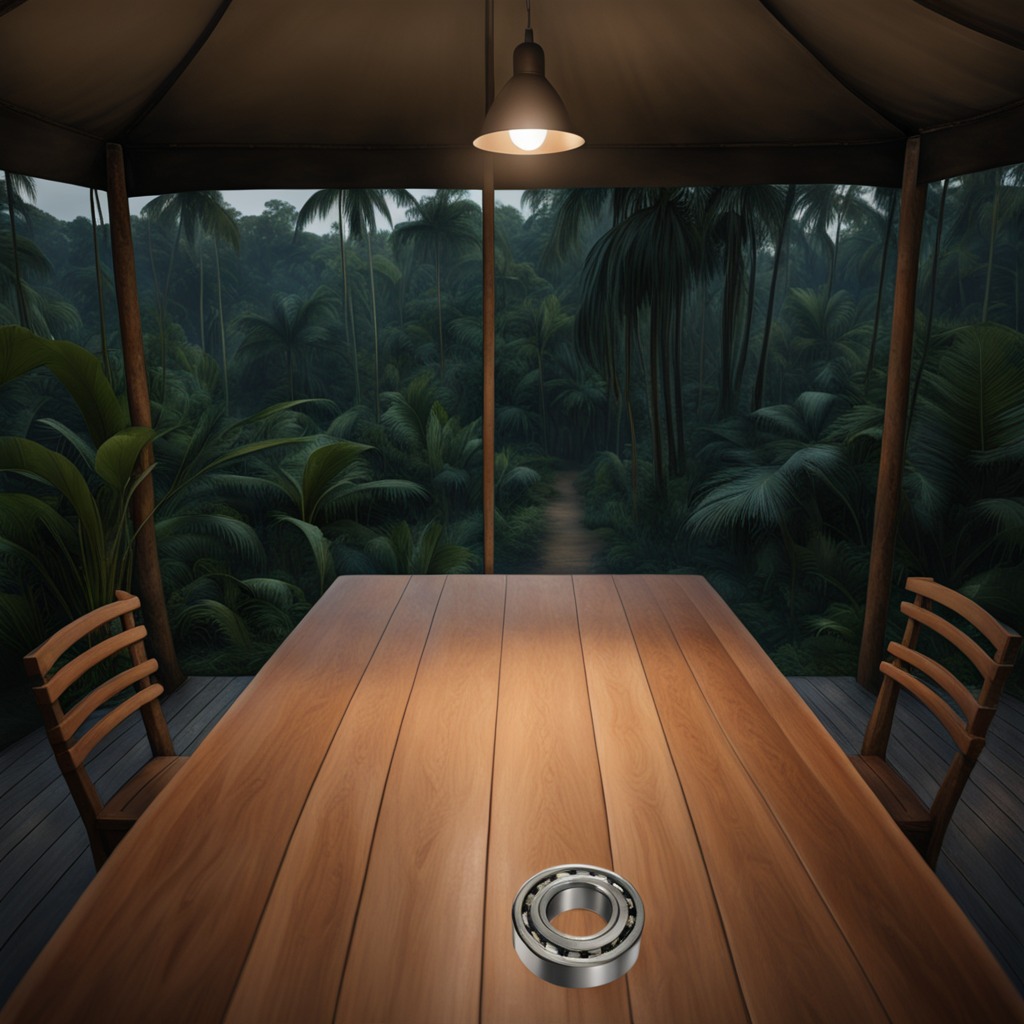
A metal ball bearing is lying on the wooden table.